Question: I use QAxWidget with python. Until yesterday, the following code run well. but now don't well. Code result is 'return 1'
'''
from PyQt5.QAxContainer import *
class test(QAxWidget):
def __init(self):
super.__init__()
......
test()
'''

the following code is the same
'''
from PyQt5.QAxContainer import *
a = QAxWidget()
'''
So, I think that PyQt5 file breaks up. I uninstall Anaconda and install Anaconda.
But result is same.
And I run the program with python idle. Originally, pyCharm.
But result is same.
help me. What should i do? Please!!
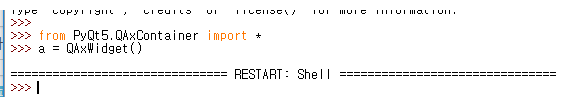
Answer: Try This:
'''
from PyQt5.QAxContainer import *
from PyQt5.QtWidgets import *
import os, sys
class MyMainWindow(QAxWidget):
def __init__(self):
QAxWidget.__init__(self)
# < Global Settings >
self.setWindowTitle("Hello")
self.setFixedSize(510, 510)
self.move(400, 30)
# </ Global Settings >
if __name__ == '__main__':
My_Application = QApplication(sys.argv)
MainWindow = MyMainWindow()
MainWindow.show()
sys.exit(My_Application.exec_())
'''
Good Luck ...